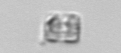
Label: Bacillariophyceae_morphotype1